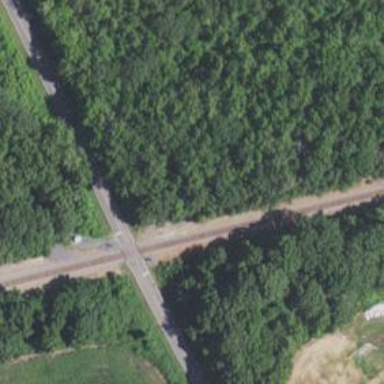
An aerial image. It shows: Level crossing along the railway.